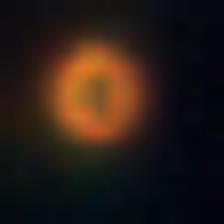
Taxon: NanoPlankton
Group: Other